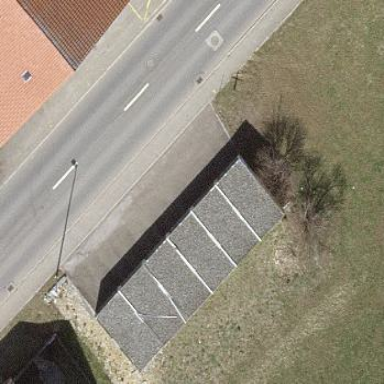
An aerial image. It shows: Group of garages.